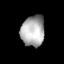
Tissue: lung
Cell type: T cells
Senescence score: 0.2265
Nuclear area (px): 711
Mean DAPI intensity: 171.615